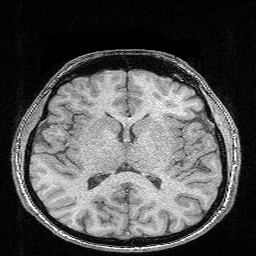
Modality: FLASH
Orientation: coronal
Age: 29
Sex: male